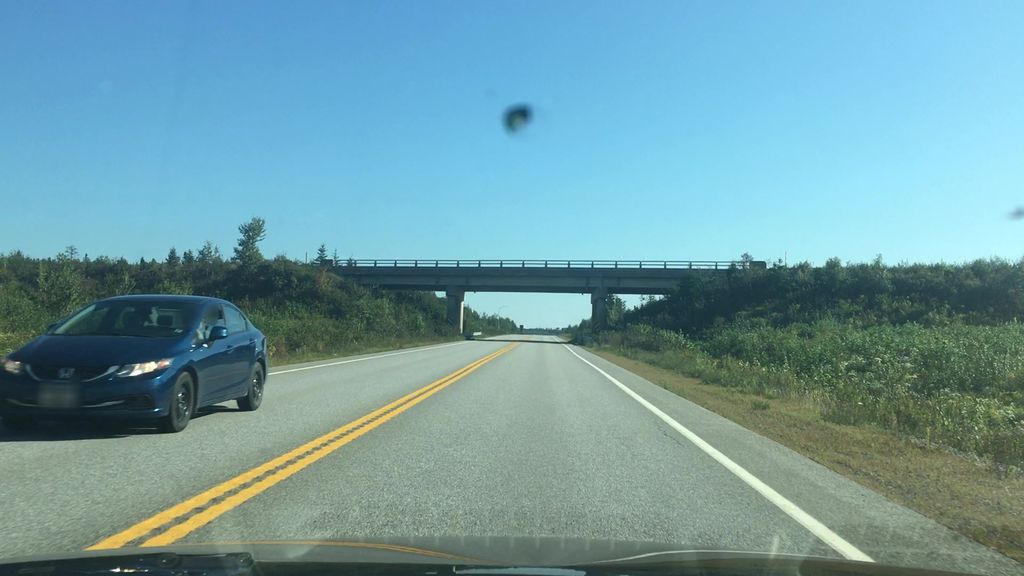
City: halifax